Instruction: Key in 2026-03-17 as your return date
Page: home
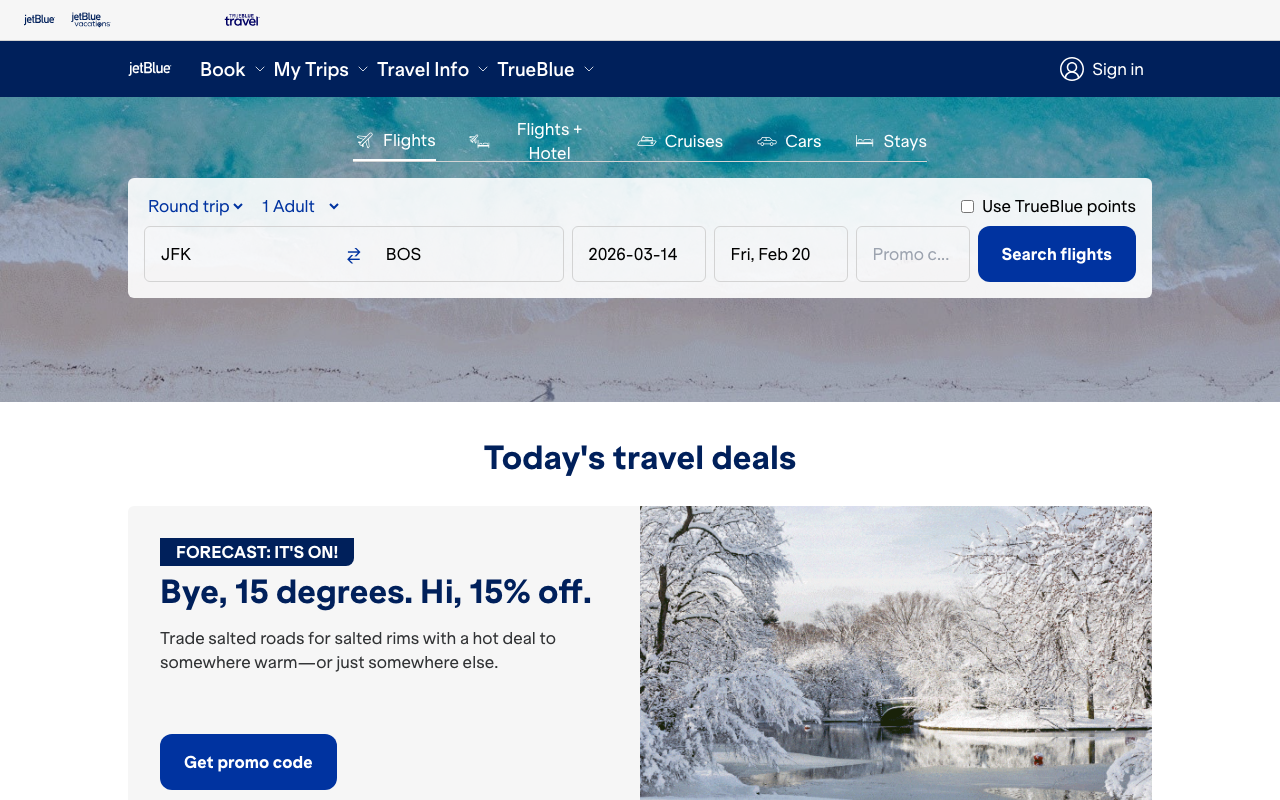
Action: type